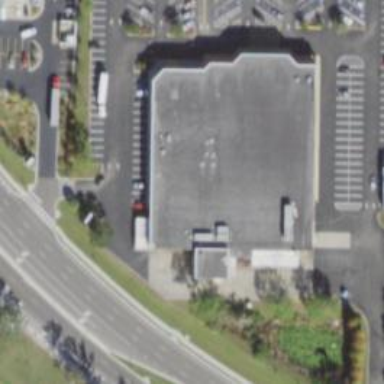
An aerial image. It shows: Supermarket building.